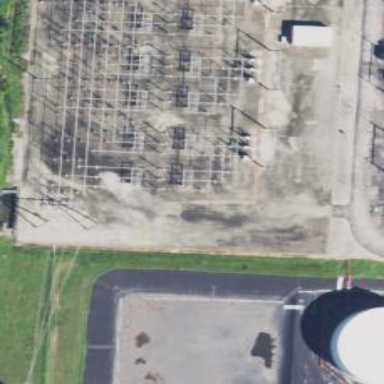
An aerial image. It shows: Switch for power supply.